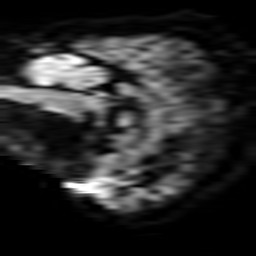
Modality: TRACE
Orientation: sagittal
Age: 53
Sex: male
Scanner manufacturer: philips
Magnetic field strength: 3 T
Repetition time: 3.078 s
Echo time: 0.076 s